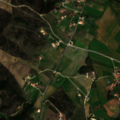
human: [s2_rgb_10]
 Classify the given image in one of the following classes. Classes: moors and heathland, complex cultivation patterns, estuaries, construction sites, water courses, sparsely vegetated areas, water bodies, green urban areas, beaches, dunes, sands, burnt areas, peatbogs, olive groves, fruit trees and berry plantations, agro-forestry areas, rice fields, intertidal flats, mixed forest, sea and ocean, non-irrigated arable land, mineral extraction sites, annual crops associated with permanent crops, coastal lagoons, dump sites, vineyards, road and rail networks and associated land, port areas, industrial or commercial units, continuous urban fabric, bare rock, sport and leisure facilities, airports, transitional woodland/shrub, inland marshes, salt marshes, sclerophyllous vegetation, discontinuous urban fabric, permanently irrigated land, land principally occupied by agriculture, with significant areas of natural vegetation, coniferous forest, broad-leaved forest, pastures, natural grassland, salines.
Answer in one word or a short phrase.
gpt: complex cultivation patterns, land principally occupied by agriculture, with significant areas of natural vegetation, sclerophyllous vegetation, transitional woodland/shrub